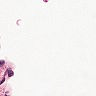
Metastatic tissue present: no